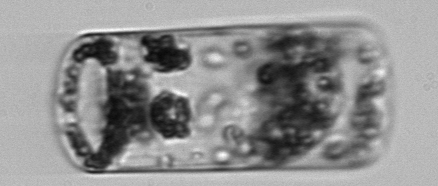
Label: Guinardia_flaccida